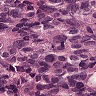
Metastatic tissue present: yes